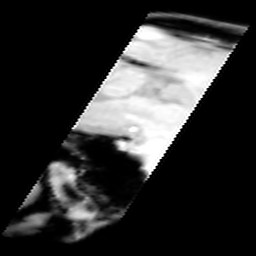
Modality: inplaneT1
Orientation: sagittal
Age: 31
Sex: female